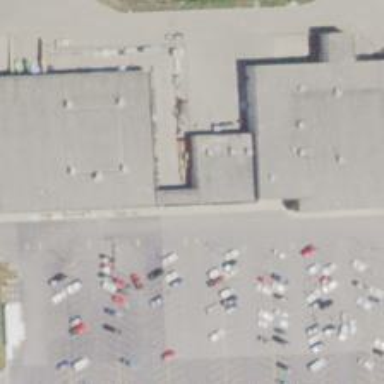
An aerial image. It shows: Retail building.